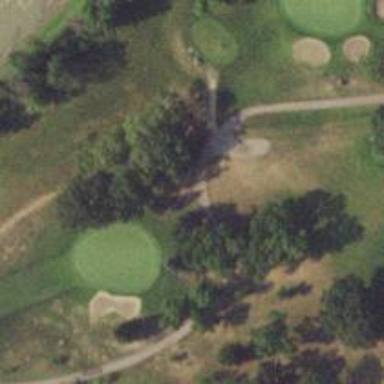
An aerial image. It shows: Footway road used also as golf cart path.